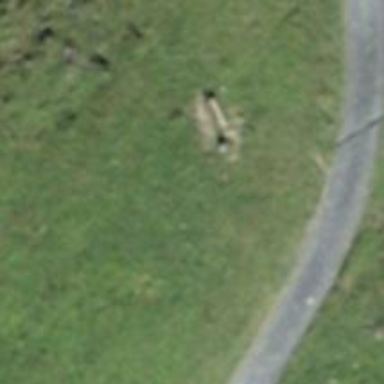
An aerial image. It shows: Bench.